Field crop: maize
Growth stage: 2
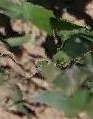
Species: maize